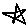
Label: star